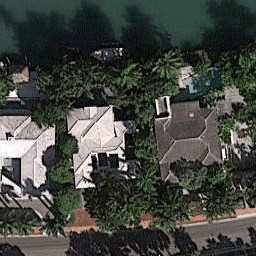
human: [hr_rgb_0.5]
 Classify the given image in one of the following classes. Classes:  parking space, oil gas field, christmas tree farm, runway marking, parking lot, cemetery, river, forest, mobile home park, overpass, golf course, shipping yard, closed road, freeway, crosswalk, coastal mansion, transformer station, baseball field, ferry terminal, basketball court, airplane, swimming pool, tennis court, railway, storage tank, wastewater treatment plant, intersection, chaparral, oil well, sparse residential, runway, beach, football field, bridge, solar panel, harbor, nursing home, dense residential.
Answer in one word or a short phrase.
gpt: coastal mansion